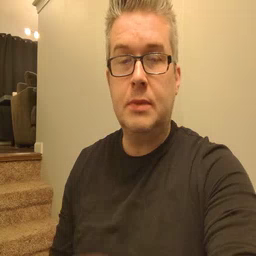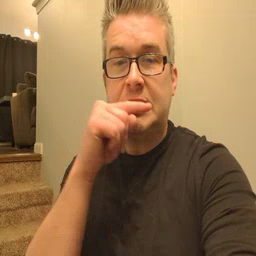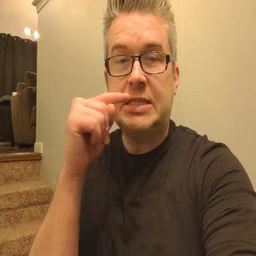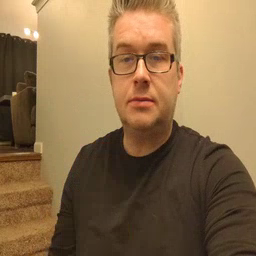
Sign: toothbrush